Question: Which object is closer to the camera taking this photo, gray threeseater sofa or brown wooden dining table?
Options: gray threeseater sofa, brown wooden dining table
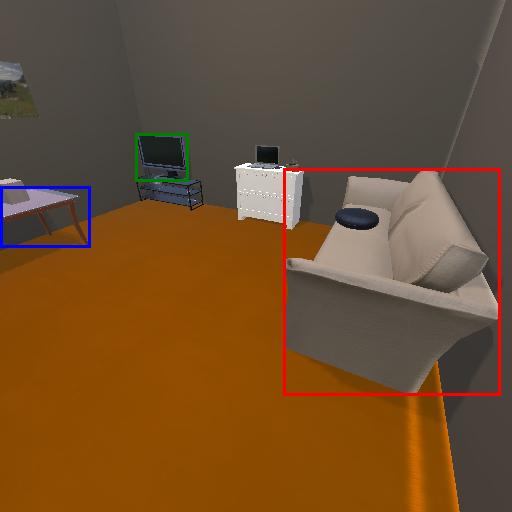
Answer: gray threeseater sofa